Aerial crown-view tile of a tropical tree (Barro Colorado Island, Panama), acquired 20250818:
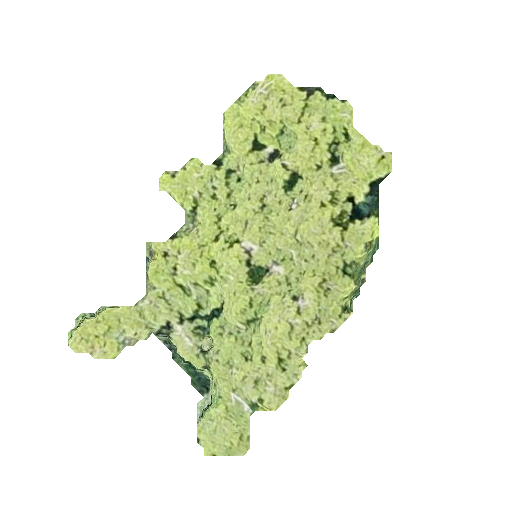
Species: Poulsenia armata
GBIF accepted scientific name: Poulsenia armata
Crown area: 85.998 m²